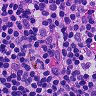
Metastatic tissue present: no